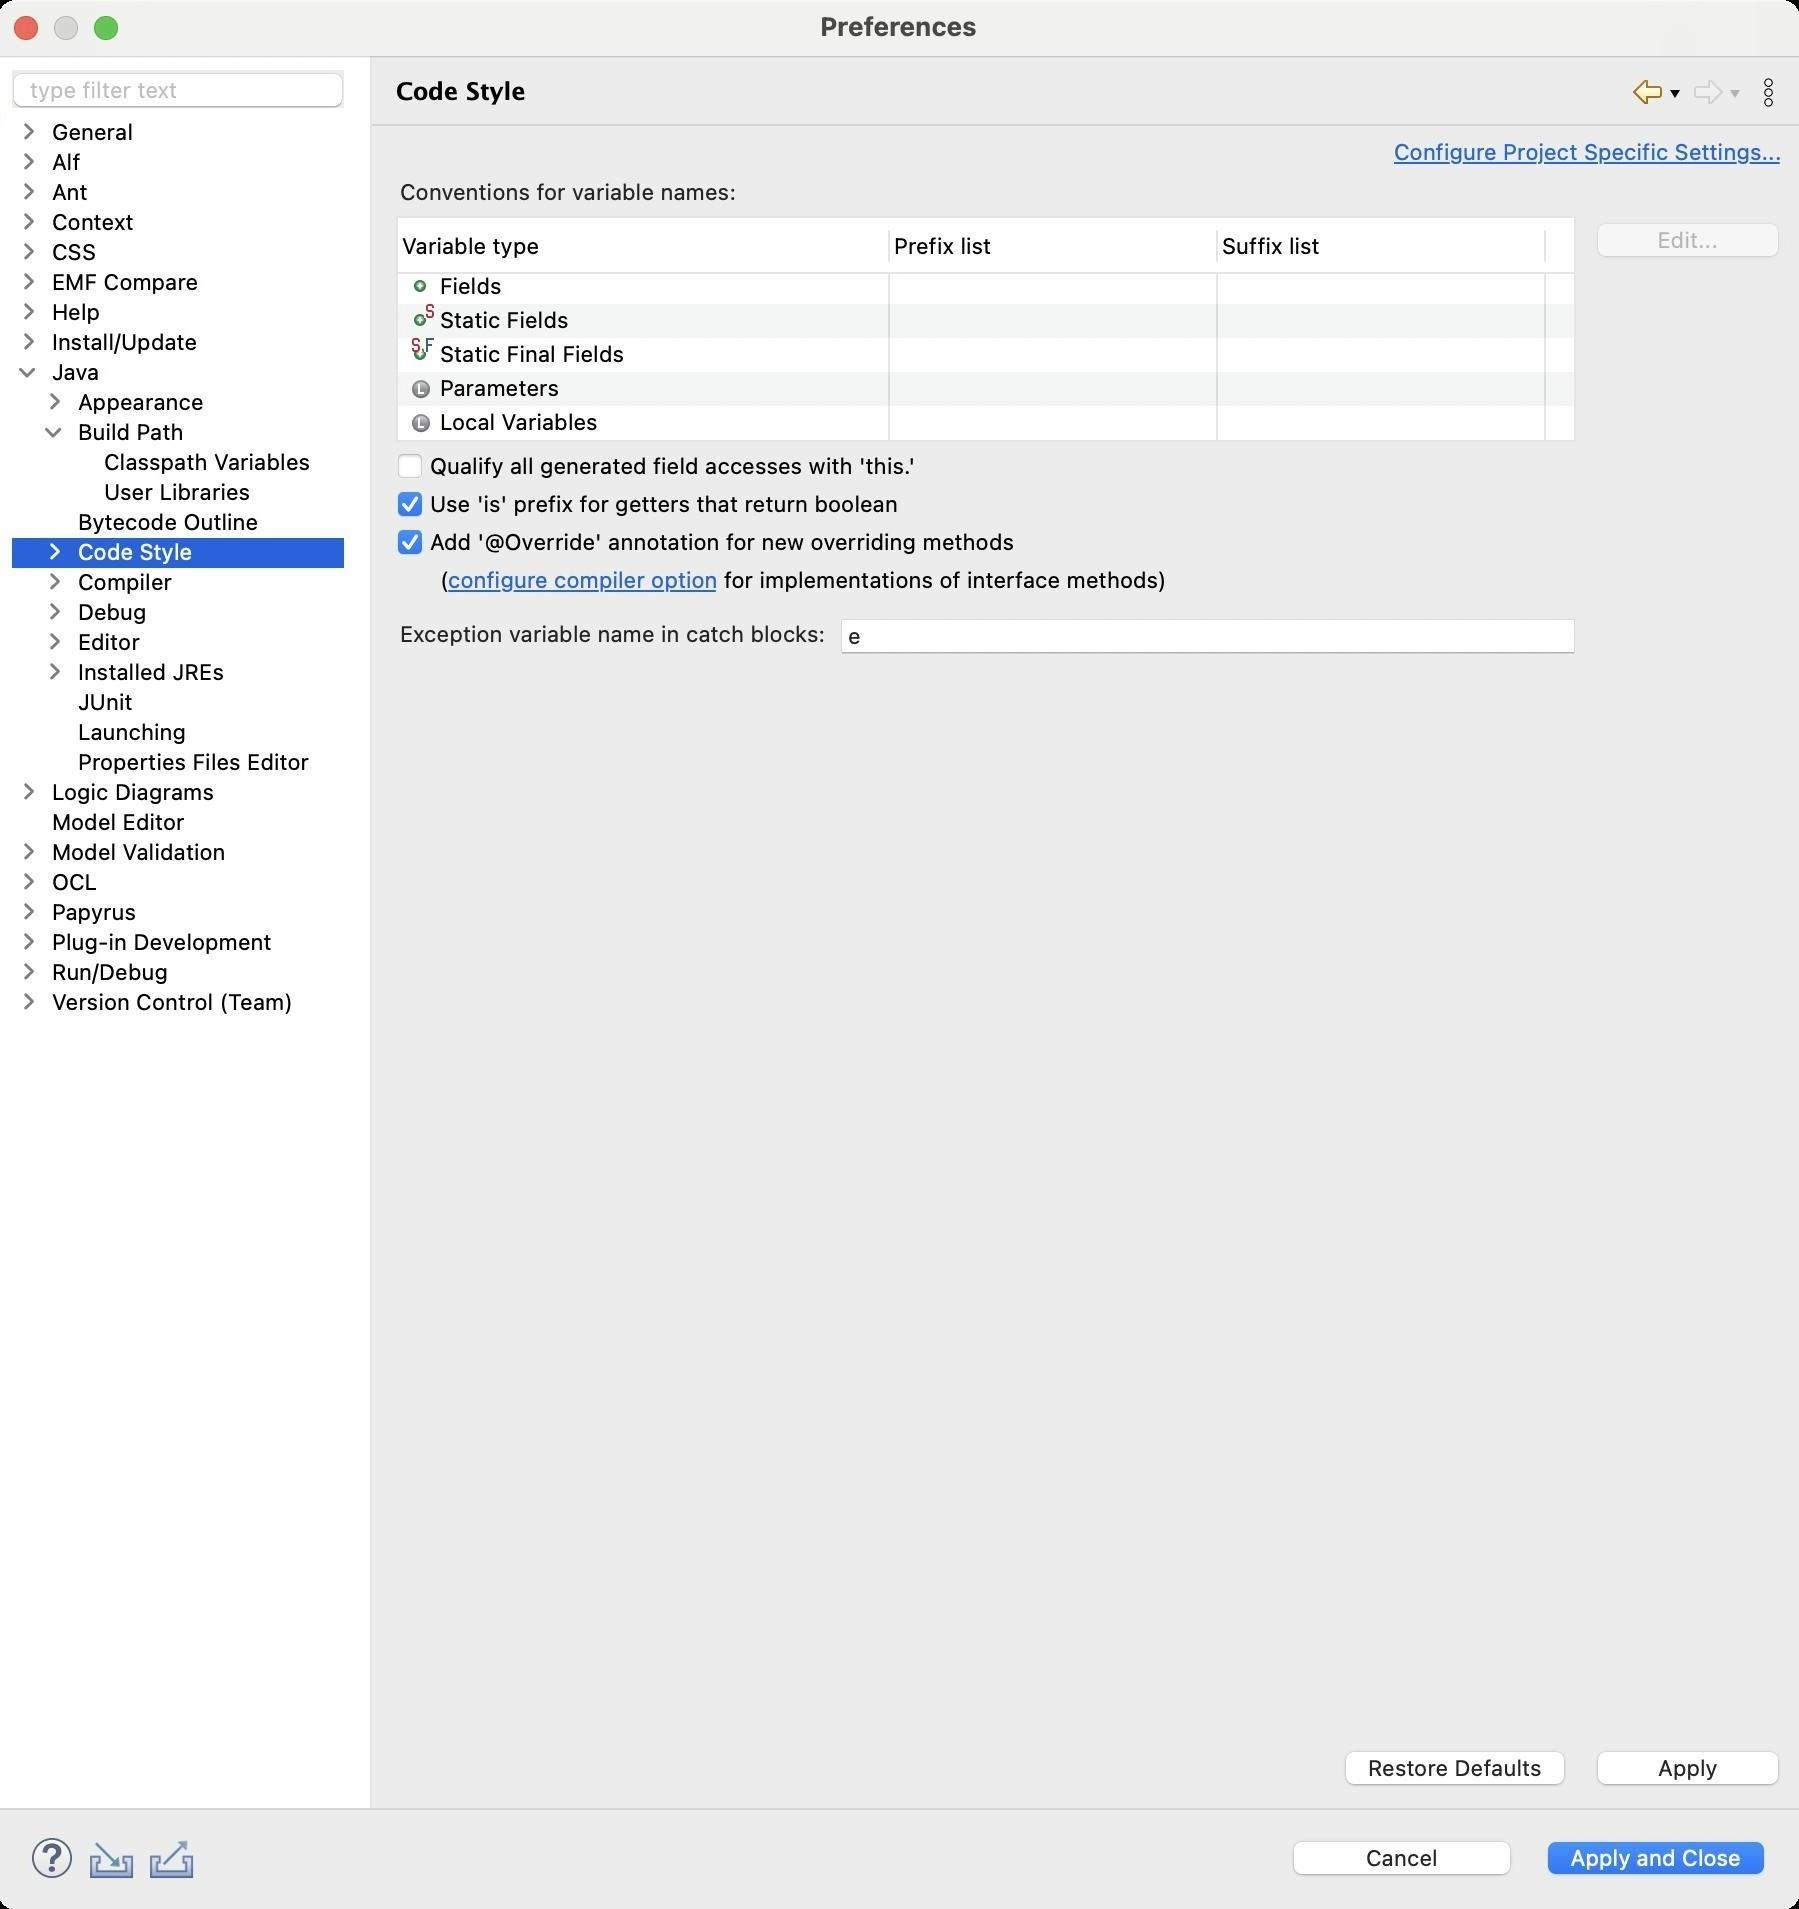
Accessibility tree:
{"name": "Preferences", "role": "AXWindow", "description": null, "role_description": "standard window", "value": null, "position": "480.00;95.00", "size": "901;955", "children": [{"name": "Apply_and_Close", "role": "AXButton", "description": null, "role_description": "button", "value": null, "position": "769.00;917.00", "size": "120;27", "children": []}, {"name": "Cancel", "role": "AXButton", "description": null, "role_description": "button", "value": null, "position": "642.00;917.00", "size": "120;27", "children": []}, {"name": null, "role": "AXToolbar", "description": null, "role_description": "toolbar", "value": null, "position": "12.00;915.00", "size": "90;30", "children": [{"name": "Help", "role": "AXCheckBox", "description": null, "role_description": "checkbox", "value": 0, "position": "12.00;915.00", "size": "30;30", "children": []}, {"name": "Import", "role": "AXButton", "description": null, "role_description": "button", "value": null, "position": "42.00;915.00", "size": "30;30", "children": []}, {"name": "Export", "role": "AXButton", "description": null, "role_description": "button", "value": null, "position": "72.00;915.00", "size": "30;30", "children": []}]}, {"name": null, "role": "AXScrollArea", "description": null, "role_description": "scroll area", "value": null, "position": "199.00;69.00", "size": "697;830", "children": [{"name": "Apply", "role": "AXButton", "description": null, "role_description": "button", "value": null, "position": "794.00;872.00", "size": "102;27", "children": []}, {"name": "Restore_Defaults", "role": "AXButton", "description": null, "role_description": "button", "value": null, "position": "668.00;872.00", "size": "121;27", "children": []}, {"name": null, "role": "AXTextField", "description": null, "role_description": "text field", "value": "e", "position": "421.00;308.00", "size": "368;19", "children": []}, {"name": null, "role": "AXStaticText", "description": null, "role_description": "text", "value": "Exception variable name in catch blocks:", "position": "199.00;310.00", "size": "217;14", "children": []}, {"name": null, "role": "AXStaticText", "description": null, "role_description": "text", "value": "", "position": "199.00;303.00", "size": "0;0", "children": []}, {"name": null, "role": "AXScrollArea", "description": null, "role_description": "scroll area", "value": null, "position": "219.00;283.00", "size": "370;15", "children": [{"name": null, "role": "AXTextArea", "description": null, "role_description": "text entry area", "value": "(configure compiler option for implementations of interface methods)", "position": "219.00;283.00", "size": "370;15", "children": [{"name": "configure_compiler_option", "role": "AXLink", "description": null, "role_description": "hyperlink", "value": null, "position": "225.16;283.00", "size": "135;13", "children": []}]}]}, {"name": "Add_'@Override'_annotation_for_new_overriding_methods", "role": "AXCheckBox", "description": null, "role_description": "checkbox", "value": 1, "position": "199.00;264.00", "size": "697;14", "children": []}, {"name": "Use_'is'_prefix_for_getters_that_return_boolean", "role": "AXCheckBox", "description": null, "role_description": "checkbox", "value": 1, "position": "199.00;245.00", "size": "697;14", "children": []}, {"name": "Qualify_all_generated_field_accesses_with_'this.'", "role": "AXCheckBox", "description": null, "role_description": "checkbox", "value": 0, "position": "199.00;226.00", "size": "697;14", "children": []}, {"name": "Edit...", "role": "AXButton", "description": null, "role_description": "button", "value": null, "position": "794.00;108.00", "size": "102;27", "children": []}, {"name": null, "role": "AXScrollArea", "description": null, "role_description": "scroll area", "value": null, "position": "199.00;108.00", "size": "590;113", "children": [{"name": null, "role": "AXTable", "description": null, "role_description": "table", "value": null, "position": "200.00;135.00", "size": "588;85", "children": [{"name": null, "role": "AXRow", "description": null, "role_description": "table row", "value": null, "position": "200.00;135.00", "size": "588;17", "children": [{"name": null, "role": "AXStaticText", "description": null, "role_description": "text", "value": "Fields", "position": "200.00;135.00", "size": "245;16", "children": []}, {"name": null, "role": "AXStaticText", "description": null, "role_description": "text", "value": "", "position": "446.00;135.00", "size": "163;16", "children": []}, {"name": null, "role": "AXStaticText", "description": null, "role_description": "text", "value": "", "position": "610.00;135.00", "size": "163;16", "children": []}]}, {"name": null, "role": "AXRow", "description": null, "role_description": "table row", "value": null, "position": "200.00;152.00", "size": "588;17", "children": [{"name": null, "role": "AXStaticText", "description": null, "role_description": "text", "value": "Static Fields", "position": "200.00;152.00", "size": "245;16", "children": []}, {"name": null, "role": "AXStaticText", "description": null, "role_description": "text", "value": "", "position": "446.00;152.00", "size": "163;16", "children": []}, {"name": null, "role": "AXStaticText", "description": null, "role_description": "text", "value": "", "position": "610.00;152.00", "size": "163;16", "children": []}]}, {"name": null, "role": "AXRow", "description": null, "role_description": "table row", "value": null, "position": "200.00;169.00", "size": "588;17", "children": [{"name": null, "role": "AXStaticText", "description": null, "role_description": "text", "value": "Static Final Fields", "position": "200.00;169.00", "size": "245;16", "children": []}, {"name": null, "role": "AXStaticText", "description": null, "role_description": "text", "value": "", "position": "446.00;169.00", "size": "163;16", "children": []}, {"name": null, "role": "AXStaticText", "description": null, "role_description": "text", "value": "", "position": "610.00;169.00", "size": "163;16", "children": []}]}, {"name": null, "role": "AXRow", "description": null, "role_description": "table row", "value": null, "position": "200.00;186.00", "size": "588;17", "children": [{"name": null, "role": "AXStaticText", "description": null, "role_description": "text", "value": "Parameters", "position": "200.00;186.00", "size": "245;16", "children": []}, {"name": null, "role": "AXStaticText", "description": null, "role_description": "text", "value": "", "position": "446.00;186.00", "size": "163;16", "children": []}, {"name": null, "role": "AXStaticText", "description": null, "role_description": "text", "value": "", "position": "610.00;186.00", "size": "163;16", "children": []}]}, {"name": null, "role": "AXRow", "description": null, "role_description": "table row", "value": null, "position": "200.00;203.00", "size": "588;17", "children": [{"name": null, "role": "AXStaticText", "description": null, "role_description": "text", "value": "Local Variables", "position": "200.00;203.00", "size": "245;16", "children": []}, {"name": null, "role": "AXStaticText", "description": null, "role_description": "text", "value": "", "position": "446.00;203.00", "size": "163;16", "children": []}, {"name": null, "role": "AXStaticText", "description": null, "role_description": "text", "value": "", "position": "610.00;203.00", "size": "163;16", "children": []}]}, {"name": null, "role": "AXColumn", "description": null, "role_description": "column", "value": null, "position": "200.00;135.00", "size": "246;85", "children": []}, {"name": null, "role": "AXColumn", "description": null, "role_description": "column", "value": null, "position": "446.00;135.00", "size": "164;85", "children": []}, {"name": null, "role": "AXColumn", "description": null, "role_description": "column", "value": null, "position": "610.00;135.00", "size": "164;85", "children": []}, {"name": null, "role": "AXGroup", "description": null, "role_description": "group", "value": null, "position": "200.00;109.00", "size": "588;28", "children": [{"name": "Variable_type", "role": "AXButton", "description": null, "role_description": "sort button", "value": null, "position": "200.00;109.00", "size": "246;28", "children": []}, {"name": "Prefix_list", "role": "AXButton", "description": null, "role_description": "sort button", "value": null, "position": "446.00;109.00", "size": "164;28", "children": []}, {"name": "Suffix_list", "role": "AXButton", "description": null, "role_description": "sort button", "value": null, "position": "610.00;109.00", "size": "164;28", "children": []}]}]}, {"name": null, "role": "AXScrollBar", "description": null, "role_description": "scroll bar", "value": 1.0, "position": "772.00;137.00", "size": "16;83", "children": [{"name": null, "role": "AXValueIndicator", "description": null, "role_description": "value indicator", "value": 1.0, "position": "776.00;139.50", "size": "12;80", "children": []}, {"name": null, "role": "AXButton", "description": null, "role_description": "increment arrow button", "value": null, "position": "772.00;137.00", "size": "0;0", "children": []}, {"name": null, "role": "AXButton", "description": null, "role_description": "decrement arrow button", "value": null, "position": "772.00;137.00", "size": "0;0", "children": []}, {"name": null, "role": "AXButton", "description": null, "role_description": "increment page button", "value": null, "position": "776.00;219.00", "size": "12;1", "children": []}, {"name": null, "role": "AXButton", "description": null, "role_description": "decrement page button", "value": null, "position": "776.00;137.00", "size": "12;2", "children": []}]}]}, {"name": null, "role": "AXStaticText", "description": null, "role_description": "text", "value": "Conventions for variable names:", "position": "199.00;89.00", "size": "590;14", "children": []}, {"name": null, "role": "AXScrollArea", "description": null, "role_description": "scroll area", "value": null, "position": "696.00;69.00", "size": "200;15", "children": [{"name": null, "role": "AXTextArea", "description": null, "role_description": "text entry area", "value": "Configure Project Specific Settings...", "position": "696.00;69.00", "size": "200;15", "children": [{"name": "Configure_Project_Specific_Settings...", "role": "AXLink", "description": null, "role_description": "hyperlink", "value": null, "position": "698.00;69.00", "size": "194;13", "children": []}]}]}]}, {"name": null, "role": "AXToolbar", "description": "", "role_description": "toolbar", "value": null, "position": "814.00;35.00", "size": "82;22", "children": [{"name": "Back_to_Bytecode_Outline", "role": "AXMenuButton", "description": null, "role_description": "menu button", "value": null, "position": "814.00;35.00", "size": "22;22", "children": []}, {"name": "Forward", "role": "AXMenuButton", "description": null, "role_description": "menu button", "value": null, "position": "844.00;35.00", "size": "22;22", "children": []}, {"name": "Additional_Dialog_Actions", "role": "AXButton", "description": null, "role_description": "button", "value": null, "position": "874.00;35.00", "size": "22;22", "children": []}]}, {"name": null, "role": "AXStaticText", "description": "", "role_description": "text", "value": "Code Style", "position": "196.00;35.00", "size": "611;21", "children": []}, {"name": null, "role": "AXSplitter", "description": null, "role_description": "splitter", "value": 180, "position": "180.00;28.00", "size": "5;876", "children": []}, {"name": null, "role": "AXScrollArea", "description": null, "role_description": "scroll area", "value": null, "position": "7.00;59.00", "size": "166;845", "children": [{"name": null, "role": "AXOutline", "description": null, "role_description": "outline", "value": null, "position": "7.00;59.00", "size": "166;845", "children": [{"name": null, "role": "AXRow", "description": null, "role_description": "outline row", "value": null, "position": "7.00;59.00", "size": "166;15", "children": [{"name": null, "role": "AXGroup", "description": null, "role_description": "group", "value": null, "position": "7.00;59.00", "size": "150;15", "children": [{"name": null, "role": "AXDisclosureTriangle", "description": null, "role_description": "disclosure triangle", "value": 0, "position": "9.00;59.00", "size": "12;14", "children": []}, {"name": null, "role": "AXStaticText", "description": null, "role_description": "text", "value": "General", "position": "25.00;59.00", "size": "131;14", "children": []}]}]}, {"name": null, "role": "AXRow", "description": null, "role_description": "outline row", "value": null, "position": "7.00;74.00", "size": "166;15", "children": [{"name": null, "role": "AXGroup", "description": null, "role_description": "group", "value": null, "position": "7.00;74.00", "size": "150;15", "children": [{"name": null, "role": "AXDisclosureTriangle", "description": null, "role_description": "disclosure triangle", "value": 0, "position": "9.00;74.00", "size": "12;14", "children": []}, {"name": null, "role": "AXStaticText", "description": null, "role_description": "text", "value": "Alf", "position": "25.00;74.00", "size": "131;14", "children": []}]}]}, {"name": null, "role": "AXRow", "description": null, "role_description": "outline row", "value": null, "position": "7.00;89.00", "size": "166;15", "children": [{"name": null, "role": "AXGroup", "description": null, "role_description": "group", "value": null, "position": "7.00;89.00", "size": "150;15", "children": [{"name": null, "role": "AXDisclosureTriangle", "description": null, "role_description": "disclosure triangle", "value": 0, "position": "9.00;89.00", "size": "12;14", "children": []}, {"name": null, "role": "AXStaticText", "description": null, "role_description": "text", "value": "Ant", "position": "25.00;89.00", "size": "131;14", "children": []}]}]}, {"name": null, "role": "AXRow", "description": null, "role_description": "outline row", "value": null, "position": "7.00;104.00", "size": "166;15", "children": [{"name": null, "role": "AXGroup", "description": null, "role_description": "group", "value": null, "position": "7.00;104.00", "size": "150;15", "children": [{"name": null, "role": "AXDisclosureTriangle", "description": null, "role_description": "disclosure triangle", "value": 0, "position": "9.00;104.00", "size": "12;14", "children": []}, {"name": null, "role": "AXStaticText", "description": null, "role_description": "text", "value": "Context", "position": "25.00;104.00", "size": "131;14", "children": []}]}]}, {"name": null, "role": "AXRow", "description": null, "role_description": "outline row", "value": null, "position": "7.00;119.00", "size": "166;15", "children": [{"name": null, "role": "AXGroup", "description": null, "role_description": "group", "value": null, "position": "7.00;119.00", "size": "150;15", "children": [{"name": null, "role": "AXDisclosureTriangle", "description": null, "role_description": "disclosure triangle", "value": 0, "position": "9.00;119.00", "size": "12;14", "children": []}, {"name": null, "role": "AXStaticText", "description": null, "role_description": "text", "value": "CSS", "position": "25.00;119.00", "size": "131;14", "children": []}]}]}, {"name": null, "role": "AXRow", "description": null, "role_description": "outline row", "value": null, "position": "7.00;134.00", "size": "166;15", "children": [{"name": null, "role": "AXGroup", "description": null, "role_description": "group", "value": null, "position": "7.00;134.00", "size": "150;15", "children": [{"name": null, "role": "AXDisclosureTriangle", "description": null, "role_description": "disclosure triangle", "value": 0, "position": "9.00;134.00", "size": "12;14", "children": []}, {"name": null, "role": "AXStaticText", "description": null, "role_description": "text", "value": "EMF Compare", "position": "25.00;134.00", "size": "131;14", "children": []}]}]}, {"name": null, "role": "AXRow", "description": null, "role_description": "outline row", "value": null, "position": "7.00;149.00", "size": "166;15", "children": [{"name": null, "role": "AXGroup", "description": null, "role_description": "group", "value": null, "position": "7.00;149.00", "size": "150;15", "children": [{"name": null, "role": "AXDisclosureTriangle", "description": null, "role_description": "disclosure triangle", "value": 0, "position": "9.00;149.00", "size": "12;14", "children": []}, {"name": null, "role": "AXStaticText", "description": null, "role_description": "text", "value": "Help", "position": "25.00;149.00", "size": "131;14", "children": []}]}]}, {"name": null, "role": "AXRow", "description": null, "role_description": "outline row", "value": null, "position": "7.00;164.00", "size": "166;15", "children": [{"name": null, "role": "AXGroup", "description": null, "role_description": "group", "value": null, "position": "7.00;164.00", "size": "150;15", "children": [{"name": null, "role": "AXDisclosureTriangle", "description": null, "role_description": "disclosure triangle", "value": 0, "position": "9.00;164.00", "size": "12;14", "children": []}, {"name": null, "role": "AXStaticText", "description": null, "role_description": "text", "value": "Install/Update", "position": "25.00;164.00", "size": "131;14", "children": []}]}]}, {"name": null, "role": "AXRow", "description": null, "role_description": "outline row", "value": null, "position": "7.00;179.00", "size": "166;15", "children": [{"name": null, "role": "AXGroup", "description": null, "role_description": "group", "value": null, "position": "7.00;179.00", "size": "150;15", "children": [{"name": null, "role": "AXDisclosureTriangle", "description": null, "role_description": "disclosure triangle", "value": 1, "position": "9.00;179.00", "size": "12;14", "children": []}, {"name": null, "role": "AXStaticText", "description": null, "role_description": "text", "value": "Java", "position": "25.00;179.00", "size": "131;14", "children": []}]}]}, {"name": null, "role": "AXRow", "description": null, "role_description": "outline row", "value": null, "position": "7.00;194.00", "size": "166;15", "children": [{"name": null, "role": "AXGroup", "description": null, "role_description": "group", "value": null, "position": "7.00;194.00", "size": "150;15", "children": [{"name": null, "role": "AXDisclosureTriangle", "description": null, "role_description": "disclosure triangle", "value": 0, "position": "22.00;194.00", "size": "12;14", "children": []}, {"name": null, "role": "AXStaticText", "description": null, "role_description": "text", "value": "Appearance", "position": "38.00;194.00", "size": "118;14", "children": []}]}]}, {"name": null, "role": "AXRow", "description": null, "role_description": "outline row", "value": null, "position": "7.00;209.00", "size": "166;15", "children": [{"name": null, "role": "AXGroup", "description": null, "role_description": "group", "value": null, "position": "7.00;209.00", "size": "150;15", "children": [{"name": null, "role": "AXDisclosureTriangle", "description": null, "role_description": "disclosure triangle", "value": 1, "position": "22.00;209.00", "size": "12;14", "children": []}, {"name": null, "role": "AXStaticText", "description": null, "role_description": "text", "value": "Build Path", "position": "38.00;209.00", "size": "118;14", "children": []}]}]}, {"name": null, "role": "AXRow", "description": null, "role_description": "outline row", "value": null, "position": "7.00;224.00", "size": "166;15", "children": [{"name": null, "role": "AXStaticText", "description": null, "role_description": "text", "value": "Classpath Variables", "position": "51.00;224.00", "size": "105;14", "children": []}]}, {"name": null, "role": "AXRow", "description": null, "role_description": "outline row", "value": null, "position": "7.00;239.00", "size": "166;15", "children": [{"name": null, "role": "AXStaticText", "description": null, "role_description": "text", "value": "User Libraries", "position": "51.00;239.00", "size": "105;14", "children": []}]}, {"name": null, "role": "AXRow", "description": null, "role_description": "outline row", "value": null, "position": "7.00;254.00", "size": "166;15", "children": [{"name": null, "role": "AXStaticText", "description": null, "role_description": "text", "value": "Bytecode Outline", "position": "38.00;254.00", "size": "118;14", "children": []}]}, {"name": null, "role": "AXRow", "description": null, "role_description": "outline row", "value": null, "position": "7.00;269.00", "size": "166;15", "children": [{"name": null, "role": "AXGroup", "description": null, "role_description": "group", "value": null, "position": "7.00;269.00", "size": "150;15", "children": [{"name": null, "role": "AXDisclosureTriangle", "description": null, "role_description": "disclosure triangle", "value": 0, "position": "22.00;269.00", "size": "12;14", "children": []}, {"name": null, "role": "AXStaticText", "description": null, "role_description": "text", "value": "Code Style", "position": "38.00;269.00", "size": "118;14", "children": []}]}]}, {"name": null, "role": "AXRow", "description": null, "role_description": "outline row", "value": null, "position": "7.00;284.00", "size": "166;15", "children": [{"name": null, "role": "AXGroup", "description": null, "role_description": "group", "value": null, "position": "7.00;284.00", "size": "150;15", "children": [{"name": null, "role": "AXDisclosureTriangle", "description": null, "role_description": "disclosure triangle", "value": 0, "position": "22.00;284.00", "size": "12;14", "children": []}, {"name": null, "role": "AXStaticText", "description": null, "role_description": "text", "value": "Compiler", "position": "38.00;284.00", "size": "118;14", "children": []}]}]}, {"name": null, "role": "AXRow", "description": null, "role_description": "outline row", "value": null, "position": "7.00;299.00", "size": "166;15", "children": [{"name": null, "role": "AXGroup", "description": null, "role_description": "group", "value": null, "position": "7.00;299.00", "size": "150;15", "children": [{"name": null, "role": "AXDisclosureTriangle", "description": null, "role_description": "disclosure triangle", "value": 0, "position": "22.00;299.00", "size": "12;14", "children": []}, {"name": null, "role": "AXStaticText", "description": null, "role_description": "text", "value": "Debug", "position": "38.00;299.00", "size": "118;14", "children": []}]}]}, {"name": null, "role": "AXRow", "description": null, "role_description": "outline row", "value": null, "position": "7.00;314.00", "size": "166;15", "children": [{"name": null, "role": "AXGroup", "description": null, "role_description": "group", "value": null, "position": "7.00;314.00", "size": "150;15", "children": [{"name": null, "role": "AXDisclosureTriangle", "description": null, "role_description": "disclosure triangle", "value": 0, "position": "22.00;314.00", "size": "12;14", "children": []}, {"name": null, "role": "AXStaticText", "description": null, "role_description": "text", "value": "Editor", "position": "38.00;314.00", "size": "118;14", "children": []}]}]}, {"name": null, "role": "AXRow", "description": null, "role_description": "outline row", "value": null, "position": "7.00;329.00", "size": "166;15", "children": [{"name": null, "role": "AXGroup", "description": null, "role_description": "group", "value": null, "position": "7.00;329.00", "size": "150;15", "children": [{"name": null, "role": "AXDisclosureTriangle", "description": null, "role_description": "disclosure triangle", "value": 0, "position": "22.00;329.00", "size": "12;14", "children": []}, {"name": null, "role": "AXStaticText", "description": null, "role_description": "text", "value": "Installed JREs", "position": "38.00;329.00", "size": "118;14", "children": []}]}]}, {"name": null, "role": "AXRow", "description": null, "role_description": "outline row", "value": null, "position": "7.00;344.00", "size": "166;15", "children": [{"name": null, "role": "AXStaticText", "description": null, "role_description": "text", "value": "JUnit", "position": "38.00;344.00", "size": "118;14", "children": []}]}, {"name": null, "role": "AXRow", "description": null, "role_description": "outline row", "value": null, "position": "7.00;359.00", "size": "166;15", "children": [{"name": null, "role": "AXStaticText", "description": null, "role_description": "text", "value": "Launching", "position": "38.00;359.00", "size": "118;14", "children": []}]}, {"name": null, "role": "AXRow", "description": null, "role_description": "outline row", "value": null, "position": "7.00;374.00", "size": "166;15", "children": [{"name": null, "role": "AXStaticText", "description": null, "role_description": "text", "value": "Properties Files Editor", "position": "38.00;374.00", "size": "118;14", "children": []}]}, {"name": null, "role": "AXRow", "description": null, "role_description": "outline row", "value": null, "position": "7.00;389.00", "size": "166;15", "children": [{"name": null, "role": "AXGroup", "description": null, "role_description": "group", "value": null, "position": "7.00;389.00", "size": "150;15", "children": [{"name": null, "role": "AXDisclosureTriangle", "description": null, "role_description": "disclosure triangle", "value": 0, "position": "9.00;389.00", "size": "12;14", "children": []}, {"name": null, "role": "AXStaticText", "description": null, "role_description": "text", "value": "Logic Diagrams", "position": "25.00;389.00", "size": "131;14", "children": []}]}]}, {"name": null, "role": "AXRow", "description": null, "role_description": "outline row", "value": null, "position": "7.00;404.00", "size": "166;15", "children": [{"name": null, "role": "AXStaticText", "description": null, "role_description": "text", "value": "Model Editor", "position": "25.00;404.00", "size": "131;14", "children": []}]}, {"name": null, "role": "AXRow", "description": null, "role_description": "outline row", "value": null, "position": "7.00;419.00", "size": "166;15", "children": [{"name": null, "role": "AXGroup", "description": null, "role_description": "group", "value": null, "position": "7.00;419.00", "size": "150;15", "children": [{"name": null, "role": "AXDisclosureTriangle", "description": null, "role_description": "disclosure triangle", "value": 0, "position": "9.00;419.00", "size": "12;14", "children": []}, {"name": null, "role": "AXStaticText", "description": null, "role_description": "text", "value": "Model Validation", "position": "25.00;419.00", "size": "131;14", "children": []}]}]}, {"name": null, "role": "AXRow", "description": null, "role_description": "outline row", "value": null, "position": "7.00;434.00", "size": "166;15", "children": [{"name": null, "role": "AXGroup", "description": null, "role_description": "group", "value": null, "position": "7.00;434.00", "size": "150;15", "children": [{"name": null, "role": "AXDisclosureTriangle", "description": null, "role_description": "disclosure triangle", "value": 0, "position": "9.00;434.00", "size": "12;14", "children": []}, {"name": null, "role": "AXStaticText", "description": null, "role_description": "text", "value": "OCL", "position": "25.00;434.00", "size": "131;14", "children": []}]}]}, {"name": null, "role": "AXRow", "description": null, "role_description": "outline row", "value": null, "position": "7.00;449.00", "size": "166;15", "children": [{"name": null, "role": "AXGroup", "description": null, "role_description": "group", "value": null, "position": "7.00;449.00", "size": "150;15", "children": [{"name": null, "role": "AXDisclosureTriangle", "description": null, "role_description": "disclosure triangle", "value": 0, "position": "9.00;449.00", "size": "12;14", "children": []}, {"name": null, "role": "AXStaticText", "description": null, "role_description": "text", "value": "Papyrus", "position": "25.00;449.00", "size": "131;14", "children": []}]}]}, {"name": null, "role": "AXRow", "description": null, "role_description": "outline row", "value": null, "position": "7.00;464.00", "size": "166;15", "children": [{"name": null, "role": "AXGroup", "description": null, "role_description": "group", "value": null, "position": "7.00;464.00", "size": "150;15", "children": [{"name": null, "role": "AXDisclosureTriangle", "description": null, "role_description": "disclosure triangle", "value": 0, "position": "9.00;464.00", "size": "12;14", "children": []}, {"name": null, "role": "AXStaticText", "description": null, "role_description": "text", "value": "Plug-in Development", "position": "25.00;464.00", "size": "131;14", "children": []}]}]}, {"name": null, "role": "AXRow", "description": null, "role_description": "outline row", "value": null, "position": "7.00;479.00", "size": "166;15", "children": [{"name": null, "role": "AXGroup", "description": null, "role_description": "group", "value": null, "position": "7.00;479.00", "size": "150;15", "children": [{"name": null, "role": "AXDisclosureTriangle", "description": null, "role_description": "disclosure triangle", "value": 0, "position": "9.00;479.00", "size": "12;14", "children": []}, {"name": null, "role": "AXStaticText", "description": null, "role_description": "text", "value": "Run/Debug", "position": "25.00;479.00", "size": "131;14", "children": []}]}]}, {"name": null, "role": "AXRow", "description": null, "role_description": "outline row", "value": null, "position": "7.00;494.00", "size": "166;15", "children": [{"name": null, "role": "AXGroup", "description": null, "role_description": "group", "value": null, "position": "7.00;494.00", "size": "150;15", "children": [{"name": null, "role": "AXDisclosureTriangle", "description": null, "role_description": "disclosure triangle", "value": 0, "position": "9.00;494.00", "size": "12;14", "children": []}, {"name": null, "role": "AXStaticText", "description": null, "role_description": "text", "value": "Version Control (Team)", "position": "25.00;494.00", "size": "131;14", "children": []}]}]}, {"name": null, "role": "AXColumn", "description": null, "role_description": "column", "value": null, "position": "7.00;59.00", "size": "150;845", "children": []}]}]}, {"name": "type_filter_text", "role": "AXTextField", "description": null, "role_description": "search text field", "value": "", "position": "7.00;35.00", "size": "166;19", "children": []}, {"name": null, "role": "AXButton", "description": null, "role_description": "close button", "value": null, "position": "7.00;6.00", "size": "14;16", "children": []}, {"name": null, "role": "AXButton", "description": null, "role_description": "zoom button", "value": null, "position": "47.00;6.00", "size": "14;16", "children": [{"name": null, "role": "AXGroup", "description": null, "role_description": "group", "value": null, "position": "47.00;6.00", "size": "14;16", "children": [{"name": null, "role": "AXGroup", "description": null, "role_description": "group", "value": null, "position": "47.00;6.00", "size": "14;16", "children": []}]}]}, {"name": null, "role": "AXButton", "description": null, "role_description": "minimize button", "value": null, "position": "27.00;6.00", "size": "14;16", "children": []}, {"name": null, "role": "AXStaticText", "description": null, "role_description": "text", "value": "Preferences", "position": "409.00;5.00", "size": "83;16", "children": []}]}